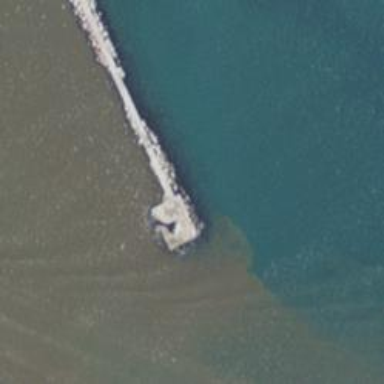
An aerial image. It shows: Breakwater structure.